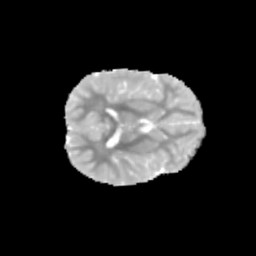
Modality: MD
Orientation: axial
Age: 10
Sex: female
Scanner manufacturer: siemens
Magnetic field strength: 3 T
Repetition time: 3.8 s
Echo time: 0.07 s